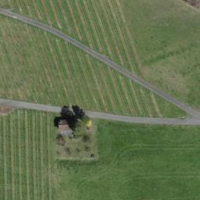
EUNIS habitat code: 40
Species observed at this site:
Veronica persica